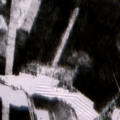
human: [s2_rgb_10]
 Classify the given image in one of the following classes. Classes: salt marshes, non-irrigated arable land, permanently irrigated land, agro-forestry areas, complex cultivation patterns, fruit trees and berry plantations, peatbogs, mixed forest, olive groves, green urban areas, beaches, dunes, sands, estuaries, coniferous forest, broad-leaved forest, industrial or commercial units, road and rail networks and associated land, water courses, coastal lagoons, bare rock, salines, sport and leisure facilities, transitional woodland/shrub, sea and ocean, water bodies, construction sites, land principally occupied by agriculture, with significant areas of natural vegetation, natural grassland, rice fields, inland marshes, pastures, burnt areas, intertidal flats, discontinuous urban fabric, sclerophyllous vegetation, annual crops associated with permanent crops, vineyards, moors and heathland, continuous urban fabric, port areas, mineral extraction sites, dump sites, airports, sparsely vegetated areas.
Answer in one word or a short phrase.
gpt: non-irrigated arable land, coniferous forest, mixed forest, transitional woodland/shrub